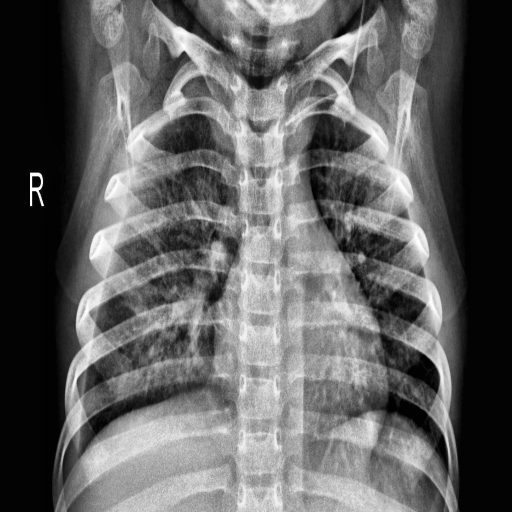
Finding: PNEUMONIA